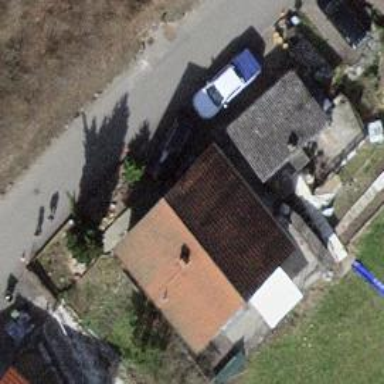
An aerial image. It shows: Detached building.